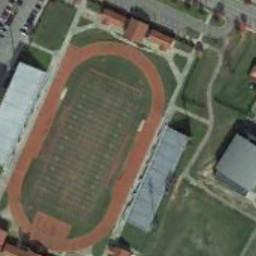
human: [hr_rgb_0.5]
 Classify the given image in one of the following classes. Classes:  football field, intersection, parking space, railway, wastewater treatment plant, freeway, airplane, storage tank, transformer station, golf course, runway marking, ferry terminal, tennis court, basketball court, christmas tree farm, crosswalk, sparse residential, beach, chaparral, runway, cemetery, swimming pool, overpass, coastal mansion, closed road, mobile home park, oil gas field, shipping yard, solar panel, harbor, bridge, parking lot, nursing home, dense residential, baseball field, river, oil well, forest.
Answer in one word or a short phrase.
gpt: football field